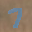
Label: 7